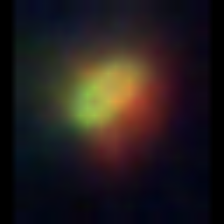
Taxon: NanoPlankton
Group: Other